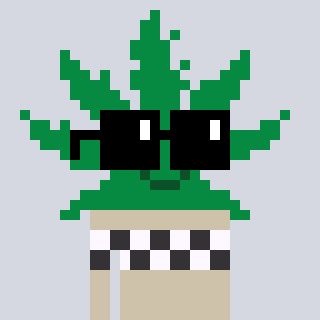
a pixel art character with square black sunglasses, a weed-shaped head and a bege-colored body on a cool background